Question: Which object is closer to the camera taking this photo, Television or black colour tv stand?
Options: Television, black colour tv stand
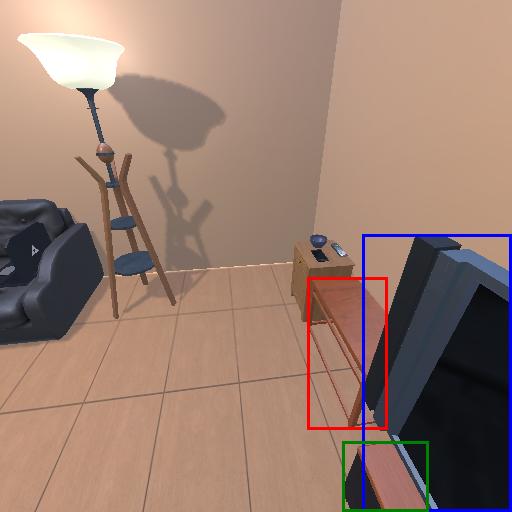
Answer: Television